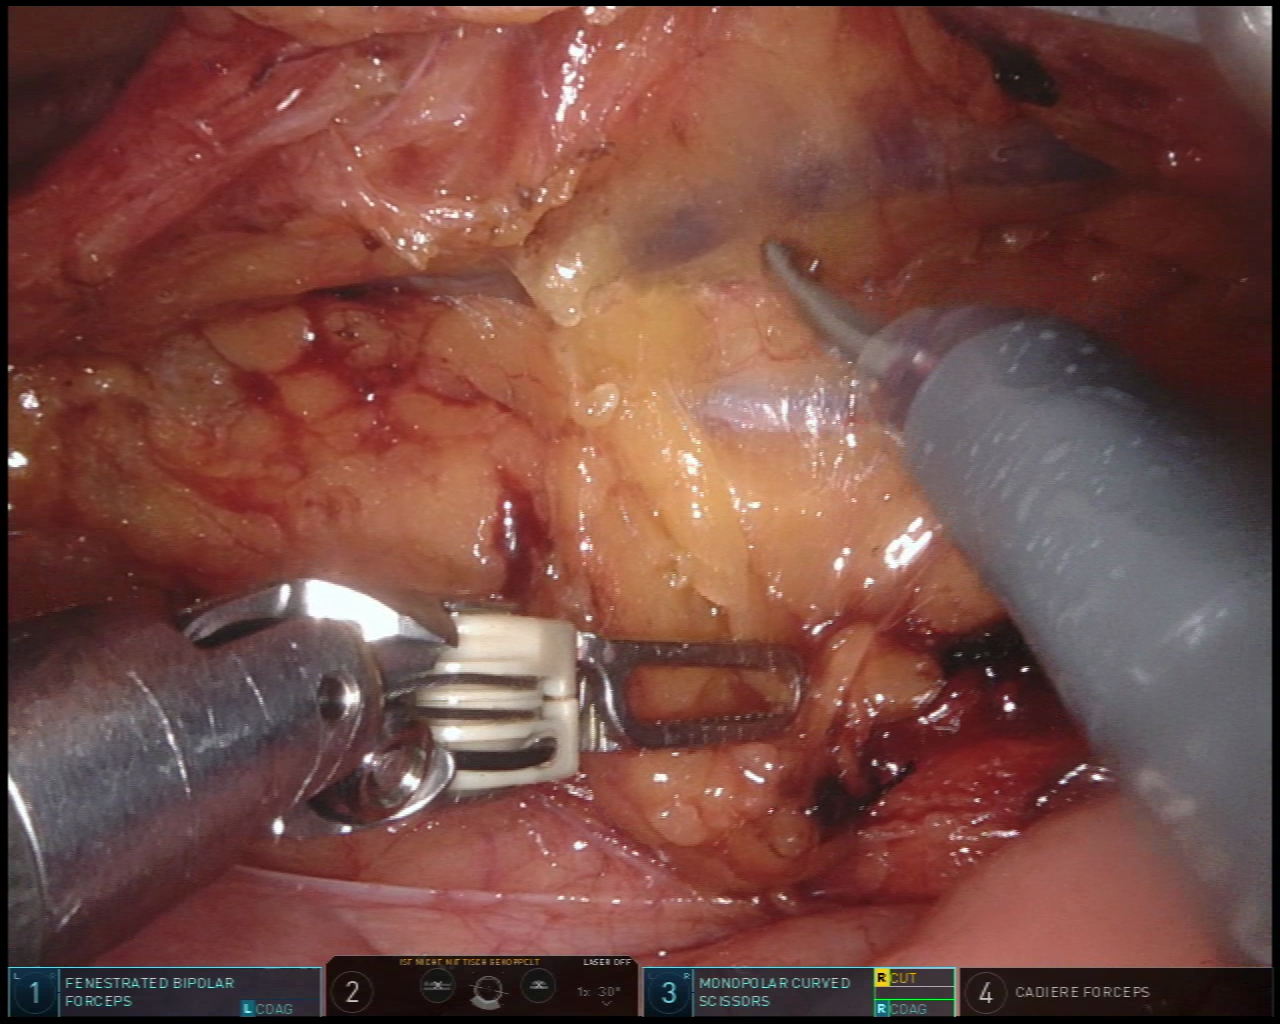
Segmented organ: intestinal_veins
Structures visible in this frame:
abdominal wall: no
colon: no
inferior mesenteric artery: no
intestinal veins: yes
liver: no
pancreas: no
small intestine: yes
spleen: no
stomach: no
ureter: no
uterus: no
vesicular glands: no